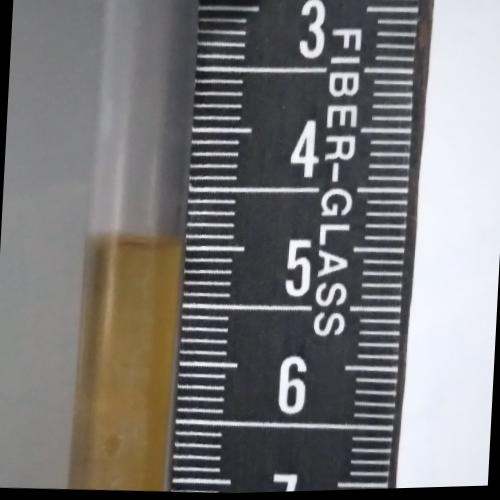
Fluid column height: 5.0 cm